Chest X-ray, AP view. Patient: 9 years old, sex M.
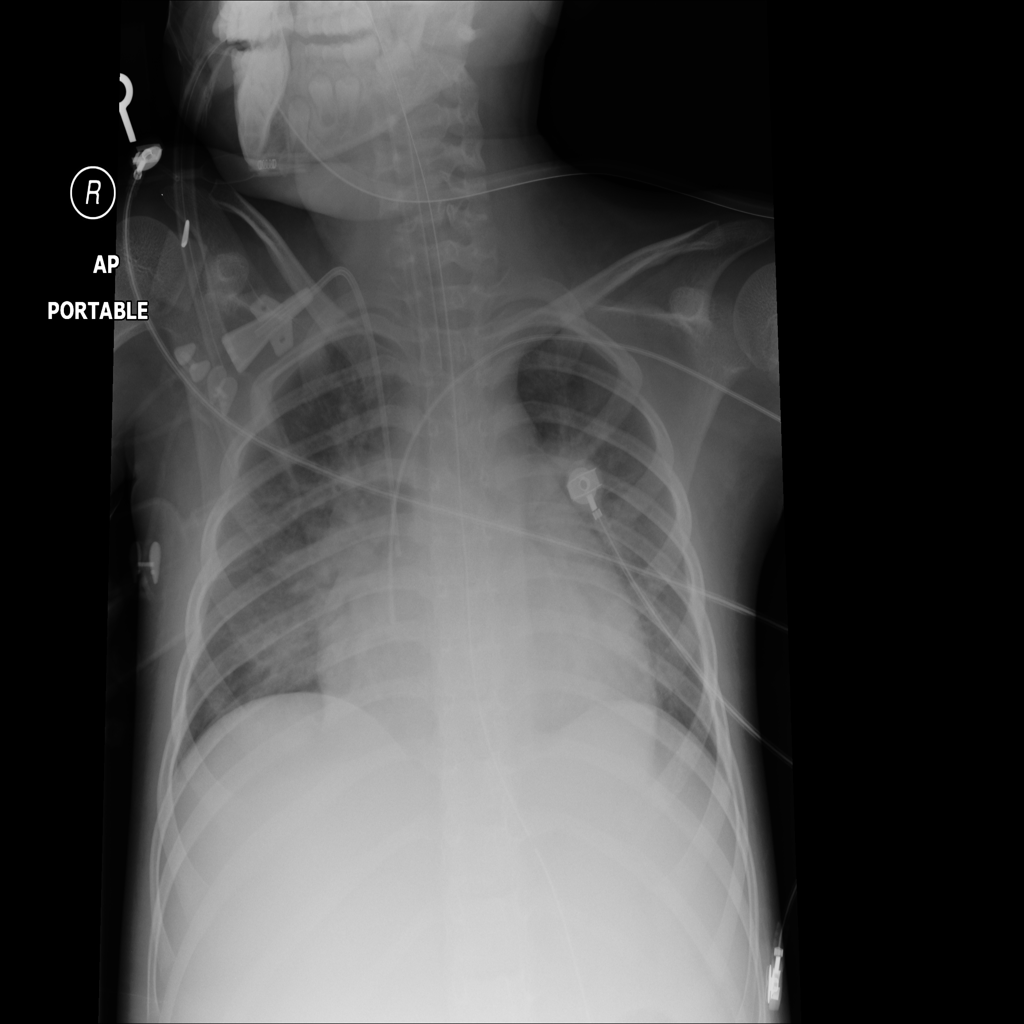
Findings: No Finding